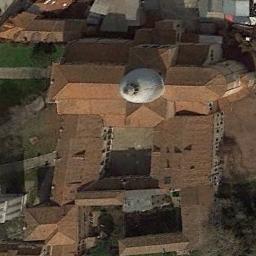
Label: church